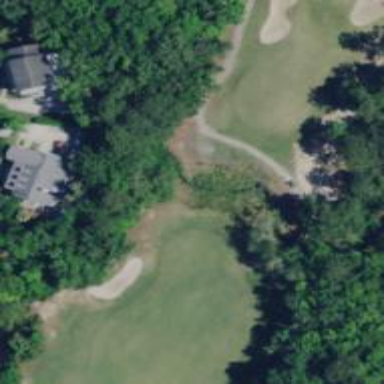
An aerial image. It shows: Golf cartpath that is also road path.